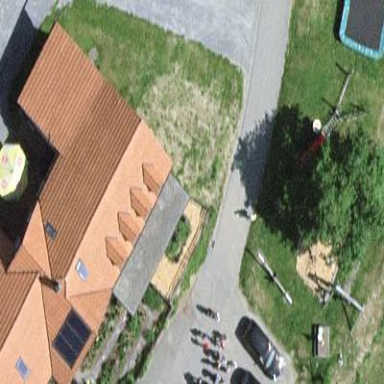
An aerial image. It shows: Restaurant building.